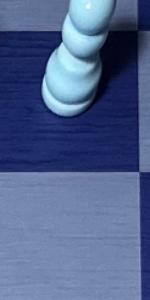
Label: Empty